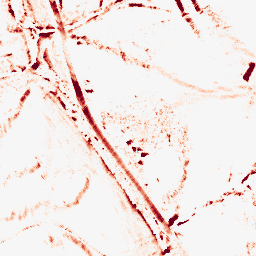
Category: morphological
Decomposition family: morphological_diamond
Decomposition parameters: operation: opening
radius: 5
Upsampling method: sinc_blackman
Upsampling parameters: scale: 2
kernel_size: 16
Upsampling scale: 2